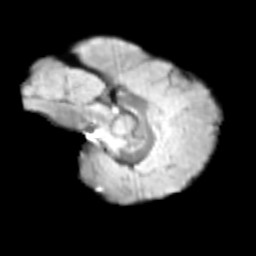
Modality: T2w
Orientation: sagittal
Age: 11
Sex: male
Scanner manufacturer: siemens
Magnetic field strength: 3 T
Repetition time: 3.8 s
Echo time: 0.07 s